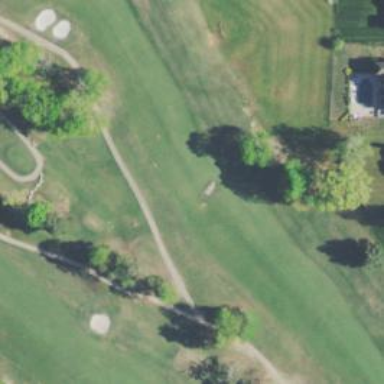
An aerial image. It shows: Grassy area designated as golf fairway.